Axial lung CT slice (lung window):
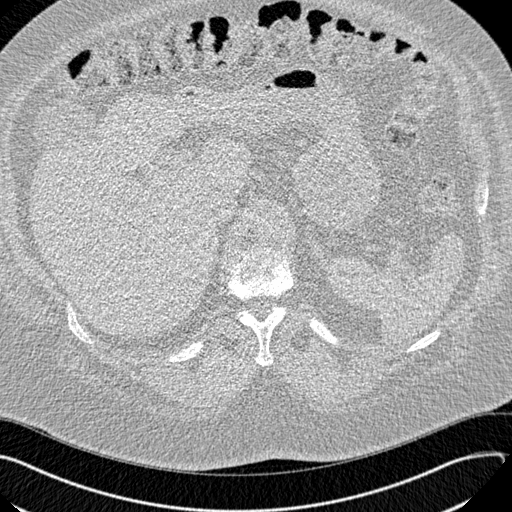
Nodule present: no